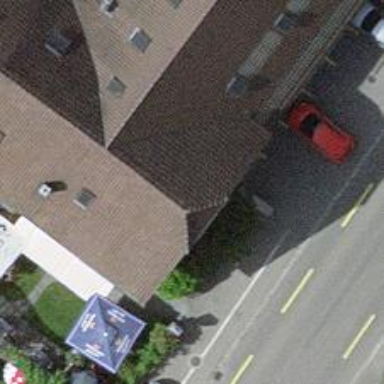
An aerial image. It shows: Restaurant.